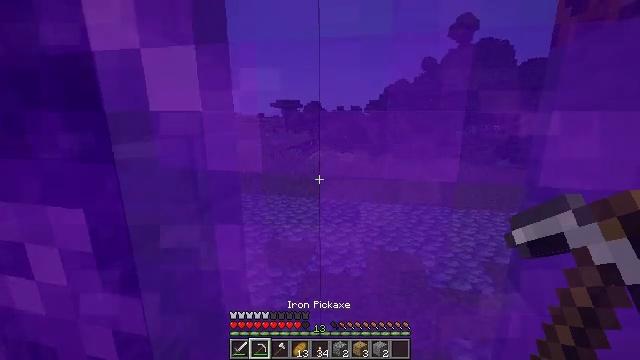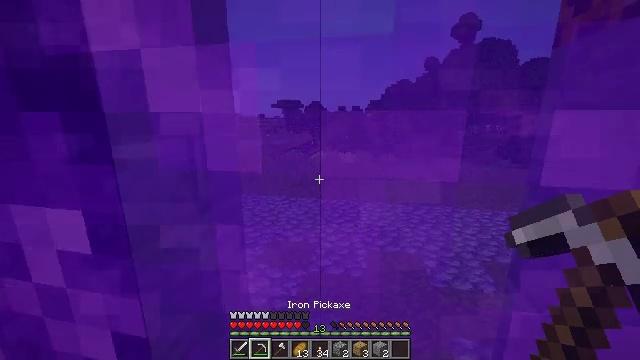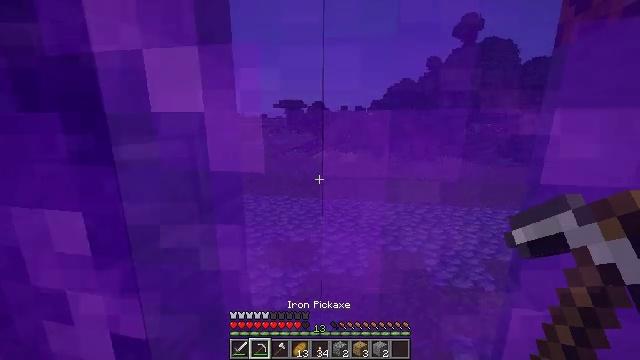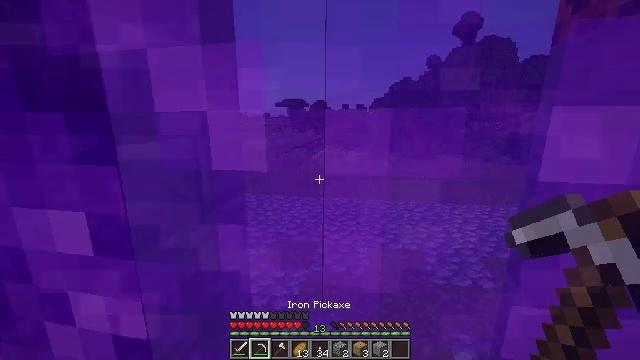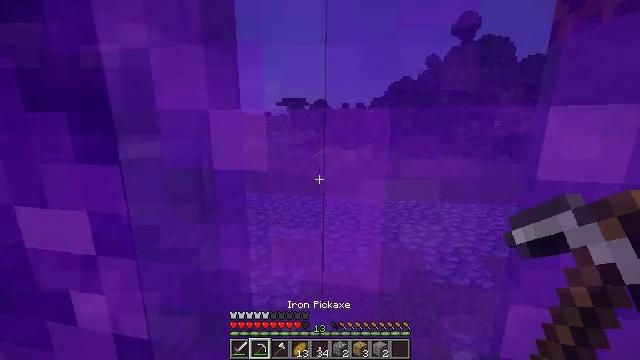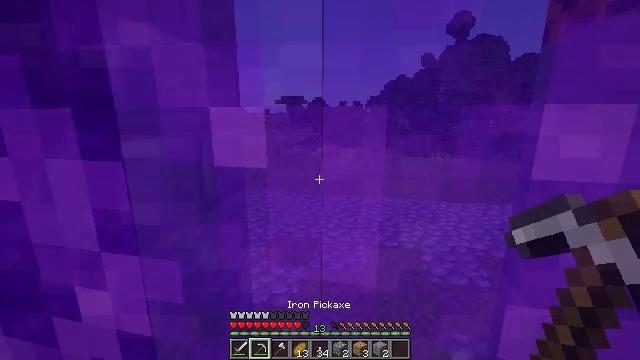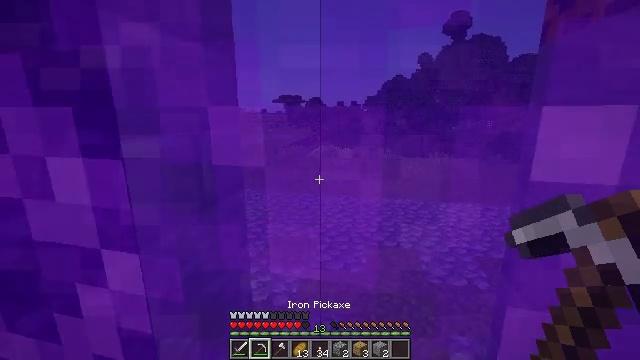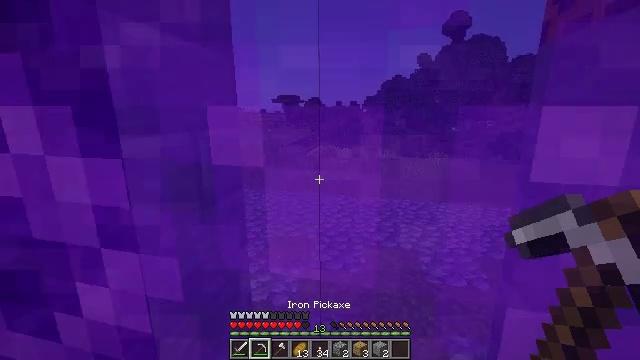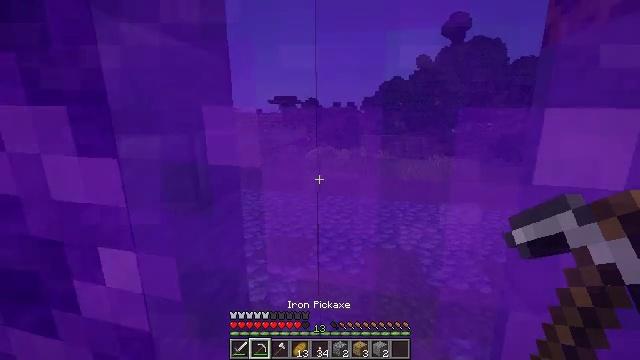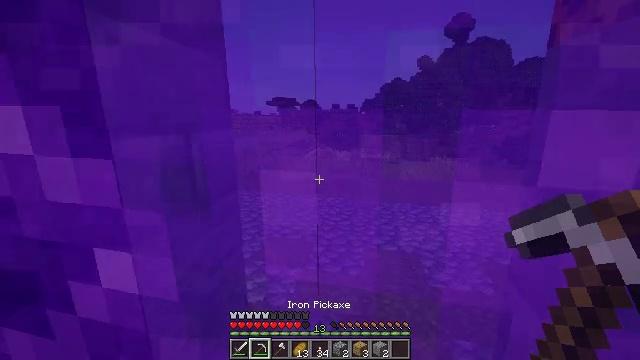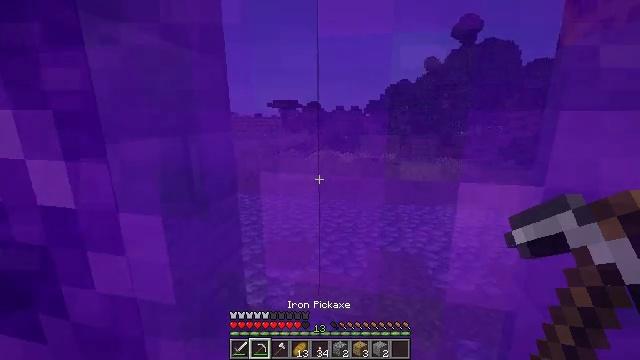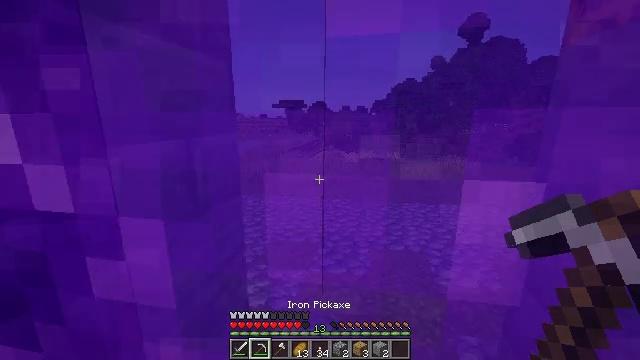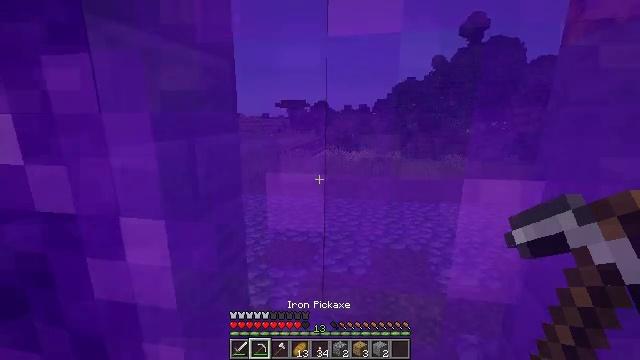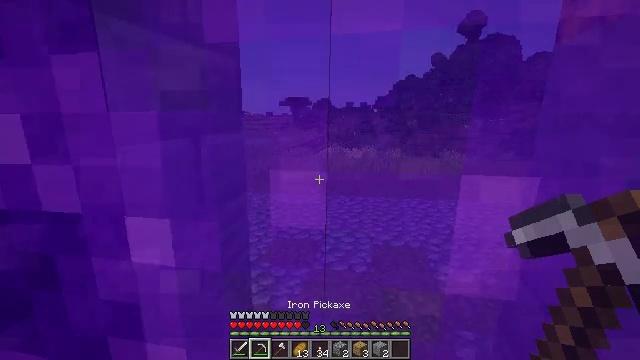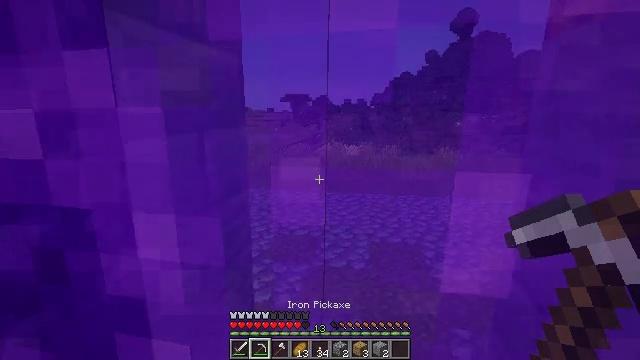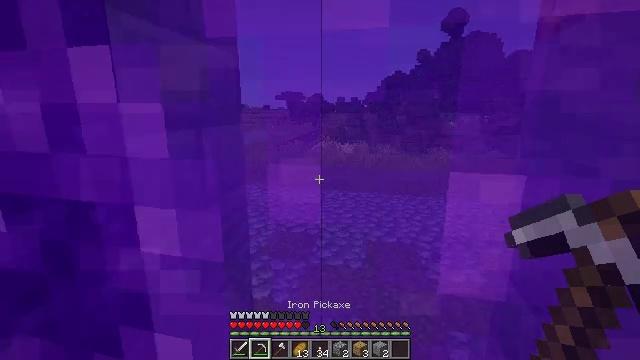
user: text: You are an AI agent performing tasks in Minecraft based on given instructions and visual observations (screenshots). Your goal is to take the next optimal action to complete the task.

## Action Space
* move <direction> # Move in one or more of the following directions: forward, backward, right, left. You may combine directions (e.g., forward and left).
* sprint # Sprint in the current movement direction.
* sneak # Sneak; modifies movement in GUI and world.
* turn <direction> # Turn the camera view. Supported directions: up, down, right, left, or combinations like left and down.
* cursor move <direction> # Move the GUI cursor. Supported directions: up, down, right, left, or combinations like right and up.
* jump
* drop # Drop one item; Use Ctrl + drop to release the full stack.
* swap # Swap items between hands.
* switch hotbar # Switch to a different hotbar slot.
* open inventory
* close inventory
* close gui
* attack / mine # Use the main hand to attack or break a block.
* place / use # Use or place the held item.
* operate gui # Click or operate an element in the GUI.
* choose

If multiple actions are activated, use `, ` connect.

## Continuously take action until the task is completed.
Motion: motion action
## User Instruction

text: Fight hostile mobs.
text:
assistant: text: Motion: no_op
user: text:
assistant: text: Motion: no_op
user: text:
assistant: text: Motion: no_op
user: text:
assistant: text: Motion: no_op
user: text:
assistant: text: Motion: no_op
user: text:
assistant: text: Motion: no_op
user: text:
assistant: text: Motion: no_op
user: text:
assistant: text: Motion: no_op
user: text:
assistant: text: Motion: no_op
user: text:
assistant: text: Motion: no_op
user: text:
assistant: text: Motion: no_op
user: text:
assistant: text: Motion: no_op
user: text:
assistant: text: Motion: no_op
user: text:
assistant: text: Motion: no_op
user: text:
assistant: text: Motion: no_op
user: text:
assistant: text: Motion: no_op
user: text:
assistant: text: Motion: no_op
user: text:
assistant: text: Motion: no_op
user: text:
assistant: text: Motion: no_op
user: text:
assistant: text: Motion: no_op
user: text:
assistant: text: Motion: no_op
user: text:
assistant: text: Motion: no_op
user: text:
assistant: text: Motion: no_op
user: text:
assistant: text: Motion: no_op
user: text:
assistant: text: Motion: no_op
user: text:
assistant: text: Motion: no_op
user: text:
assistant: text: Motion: no_op
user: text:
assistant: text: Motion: no_op
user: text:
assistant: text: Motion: no_op
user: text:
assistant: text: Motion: no_op